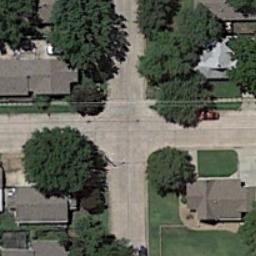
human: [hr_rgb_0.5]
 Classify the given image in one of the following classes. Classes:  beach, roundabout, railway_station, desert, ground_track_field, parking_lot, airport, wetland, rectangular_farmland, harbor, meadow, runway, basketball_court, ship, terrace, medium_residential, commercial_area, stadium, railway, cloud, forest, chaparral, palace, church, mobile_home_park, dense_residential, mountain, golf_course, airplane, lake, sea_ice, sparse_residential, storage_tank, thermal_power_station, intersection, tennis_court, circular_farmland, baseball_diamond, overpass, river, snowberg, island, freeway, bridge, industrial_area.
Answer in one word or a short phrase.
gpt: intersection